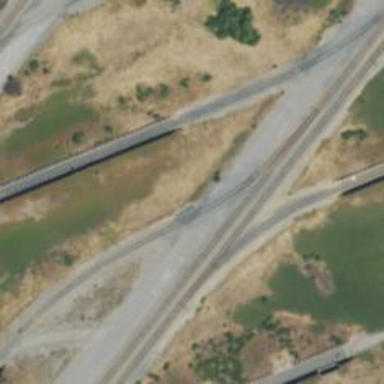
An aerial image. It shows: Rail spur service.